Interaction volume radius: 5 \u00c5
Interaction volume height: 40 \u00c5
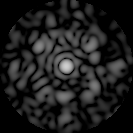
Disorder parameter: 0.6149